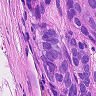
Metastatic tissue present: yes